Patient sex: F
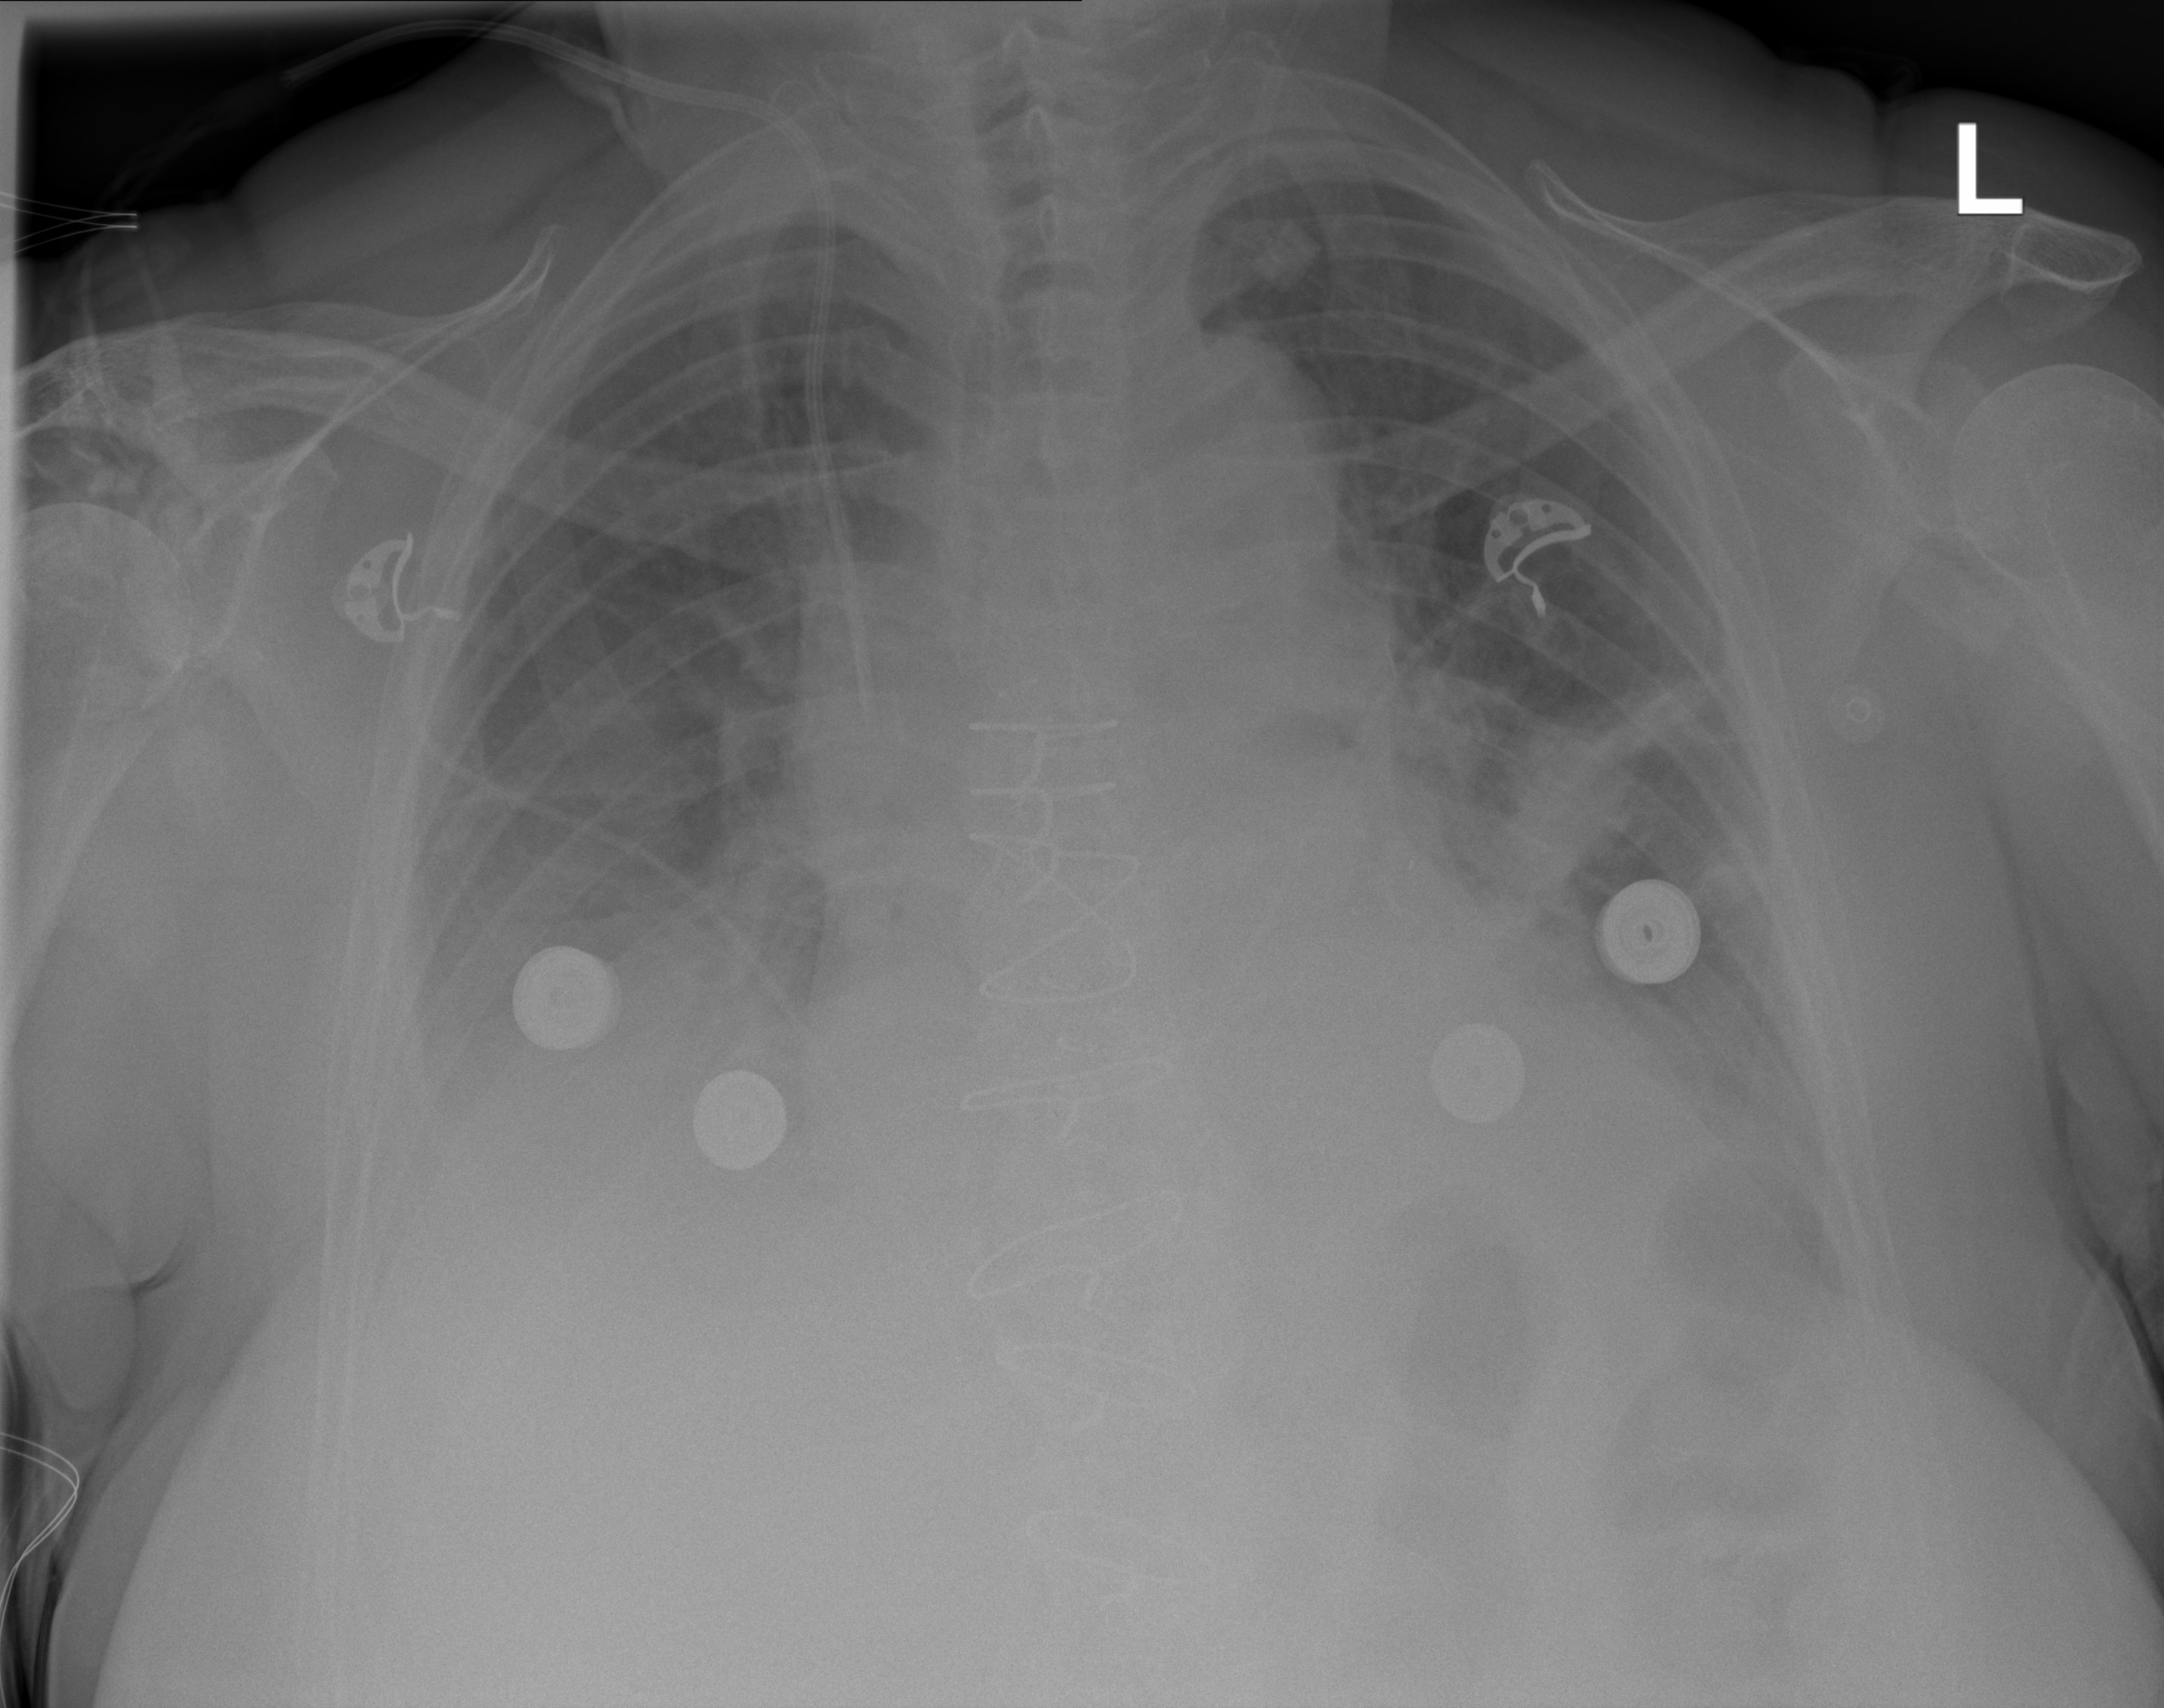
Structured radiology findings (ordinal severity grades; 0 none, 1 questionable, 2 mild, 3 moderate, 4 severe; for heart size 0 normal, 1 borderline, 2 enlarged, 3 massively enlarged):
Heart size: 1
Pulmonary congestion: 0
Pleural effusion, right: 2
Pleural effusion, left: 1
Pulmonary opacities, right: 0
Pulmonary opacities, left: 0
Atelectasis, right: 2
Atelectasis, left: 3